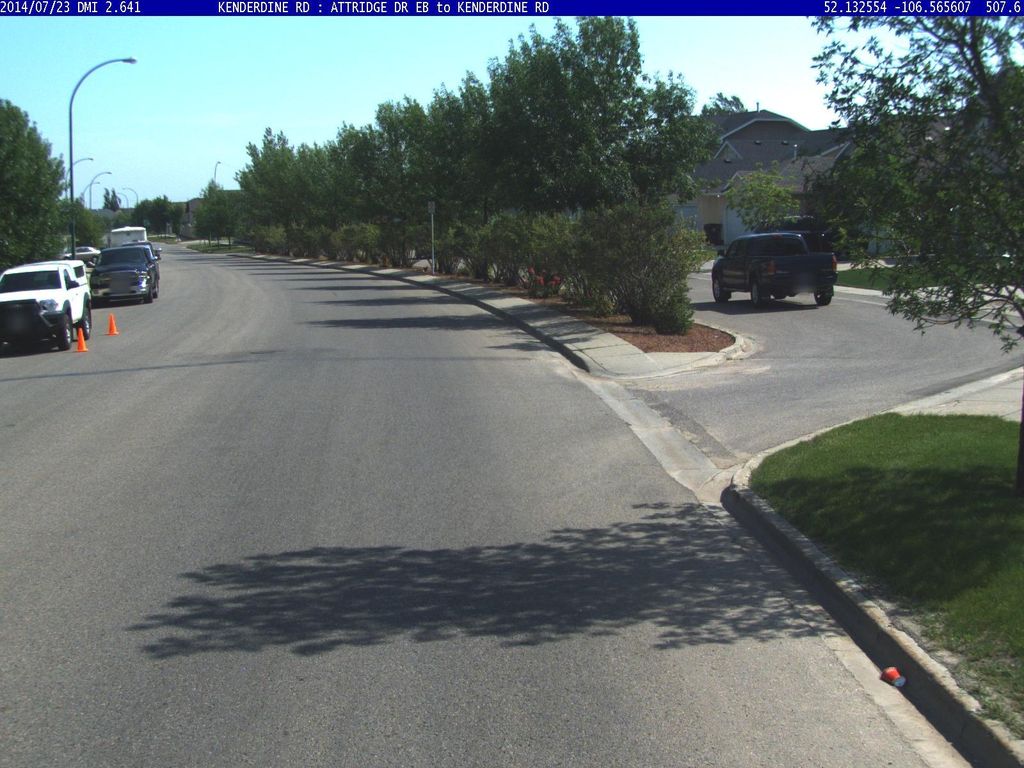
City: saskatoon